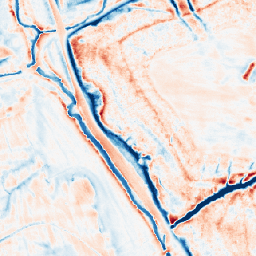
Category: edge_preserving
Decomposition family: anisotropic_diffusion
Decomposition parameters: iterations: 50
kappa: 30
gamma: 0.2
Upsampling method: area
Upsampling parameters: scale: 4
Upsampling scale: 4